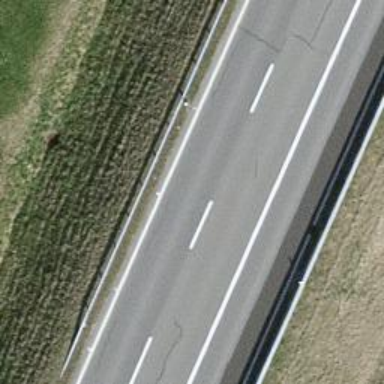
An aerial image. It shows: Primary road with asphalt surface.